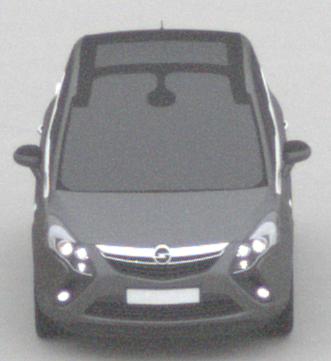
Make: Opel
Model: Zafira Tourer 1.8
Detailed model: Zafira (C) Tourer
Model produced from: 2012/01
Model produced until: 2015/06
Doors: 5
Color: gray
Road condition: dry road
Daytime: midday
Contrast: low contrast